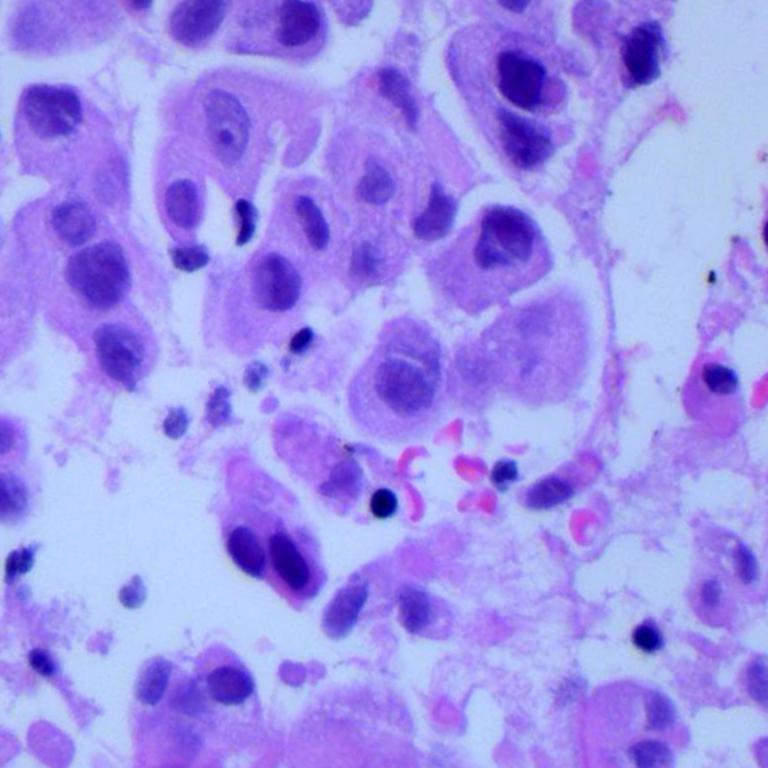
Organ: lung
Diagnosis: adenocarcinomas